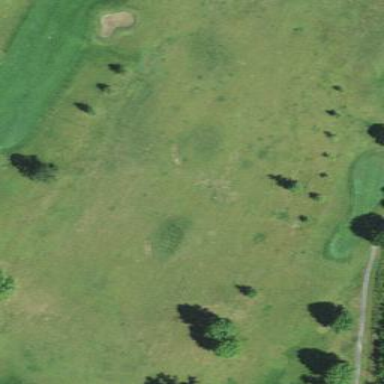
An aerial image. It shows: Grassy area used as driving range for golf.